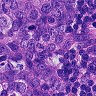
Metastatic tissue present: yes